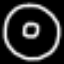
Label: donut